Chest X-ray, PA view. Patient: 62 years old, sex F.
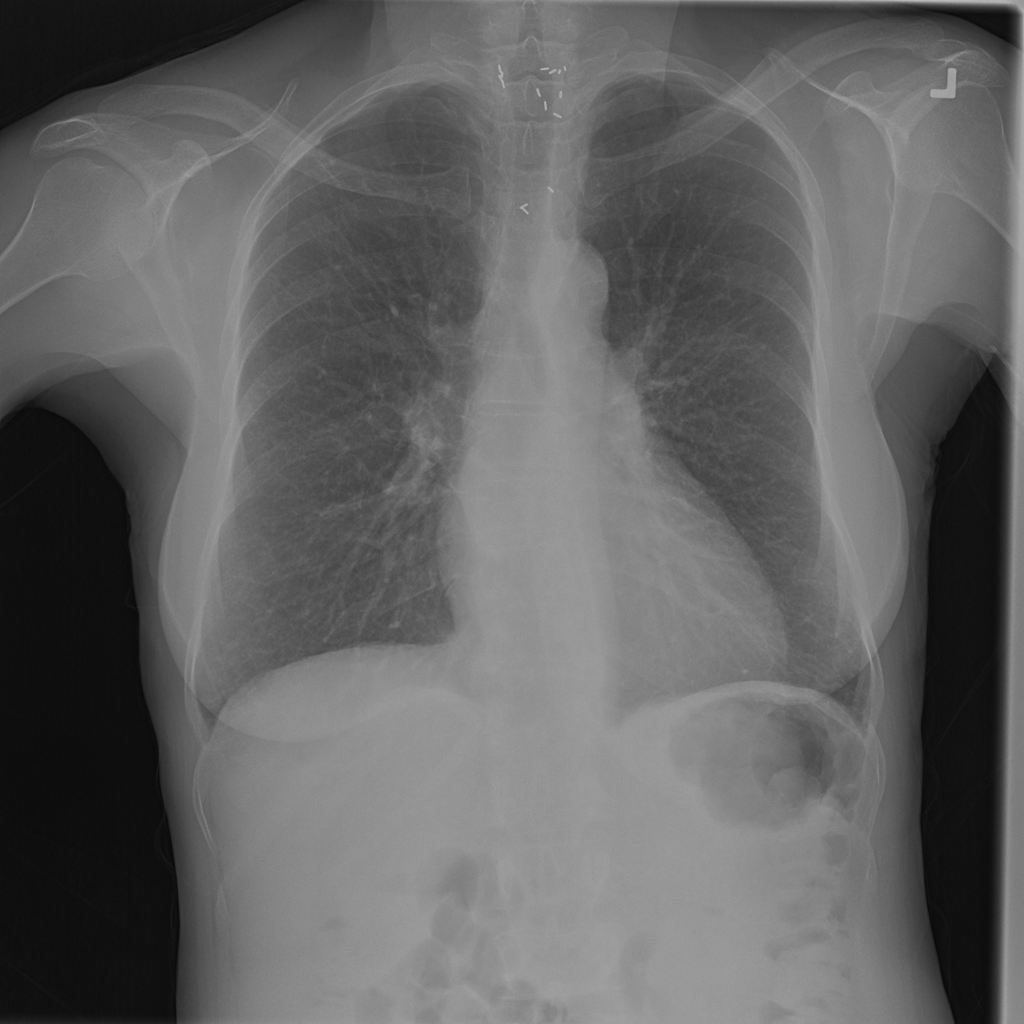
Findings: No Finding